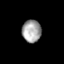
Tissue: skin
Cell type: Epithelial cells
Senescence score: 0.2173
Nuclear area (px): 419
Mean DAPI intensity: 163.026